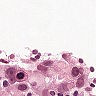
Metastatic tissue present: yes